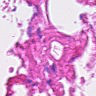
Metastatic tissue present: no